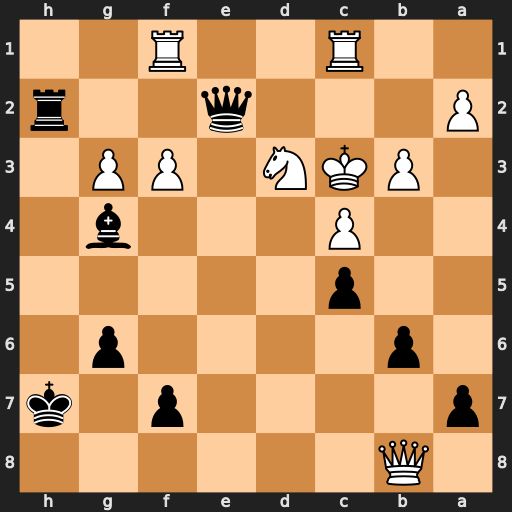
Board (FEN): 1Q6/p4p1k/1p4p1/2p5/2P3b1/1PKN1PP1/P3q2r/2R2R2
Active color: b
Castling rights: -
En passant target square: -
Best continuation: Qd2#